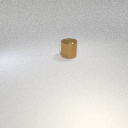
large brown metal cylinder